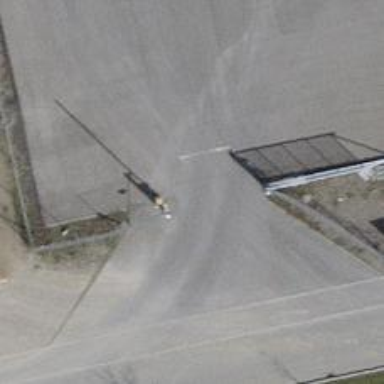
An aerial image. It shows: Entrance with barrier.